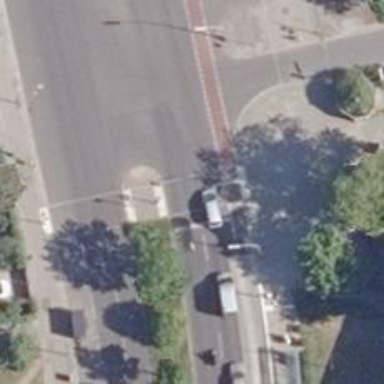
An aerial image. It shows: Footway crossing equipped with traffic signals.